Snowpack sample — Loveland Pass, Silver Plume, Colorado, USA (2/11/26, 12:00 PM MST)
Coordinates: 39.663, -105.886
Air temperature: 35 °F
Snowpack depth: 82 cm
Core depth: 20 cm
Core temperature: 17.6 °F
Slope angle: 13°, slope face: 12°
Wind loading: high
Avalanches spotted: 1
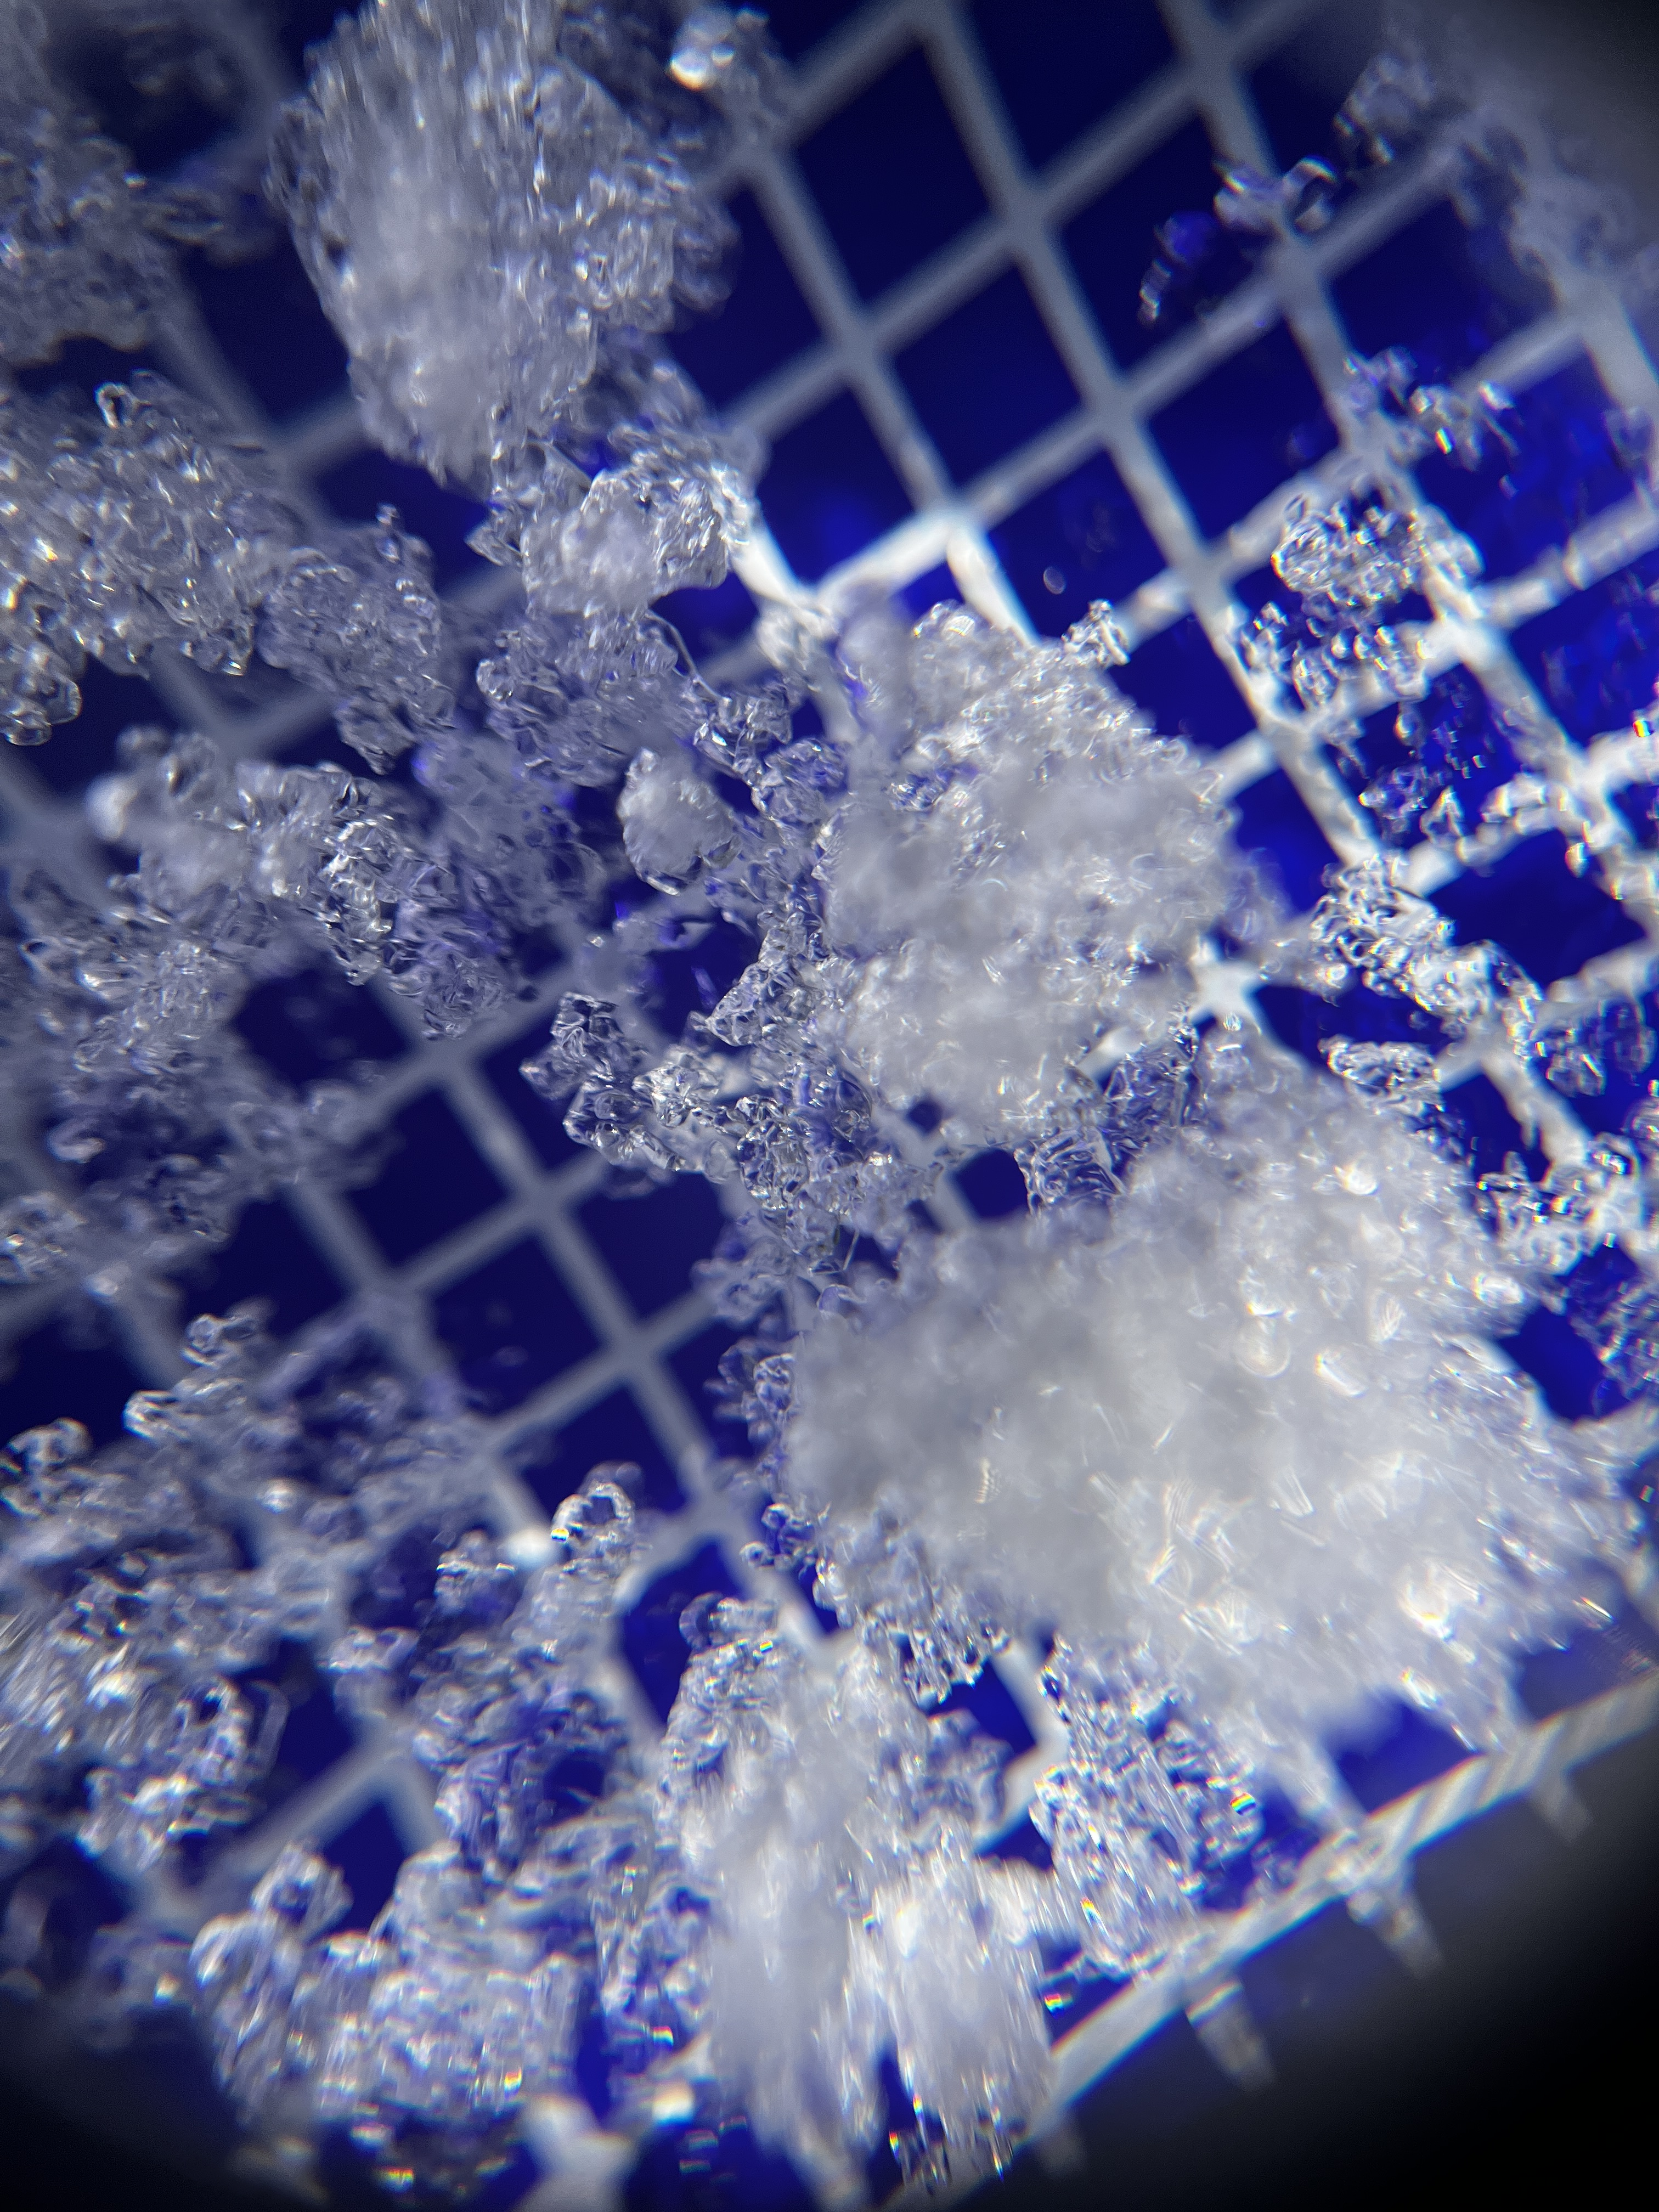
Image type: magnified_profile
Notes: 1 small avalanche spotted on the north side of the bowl, lots of wind loading